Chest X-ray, AP view. Patient: 65 years old, sex M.
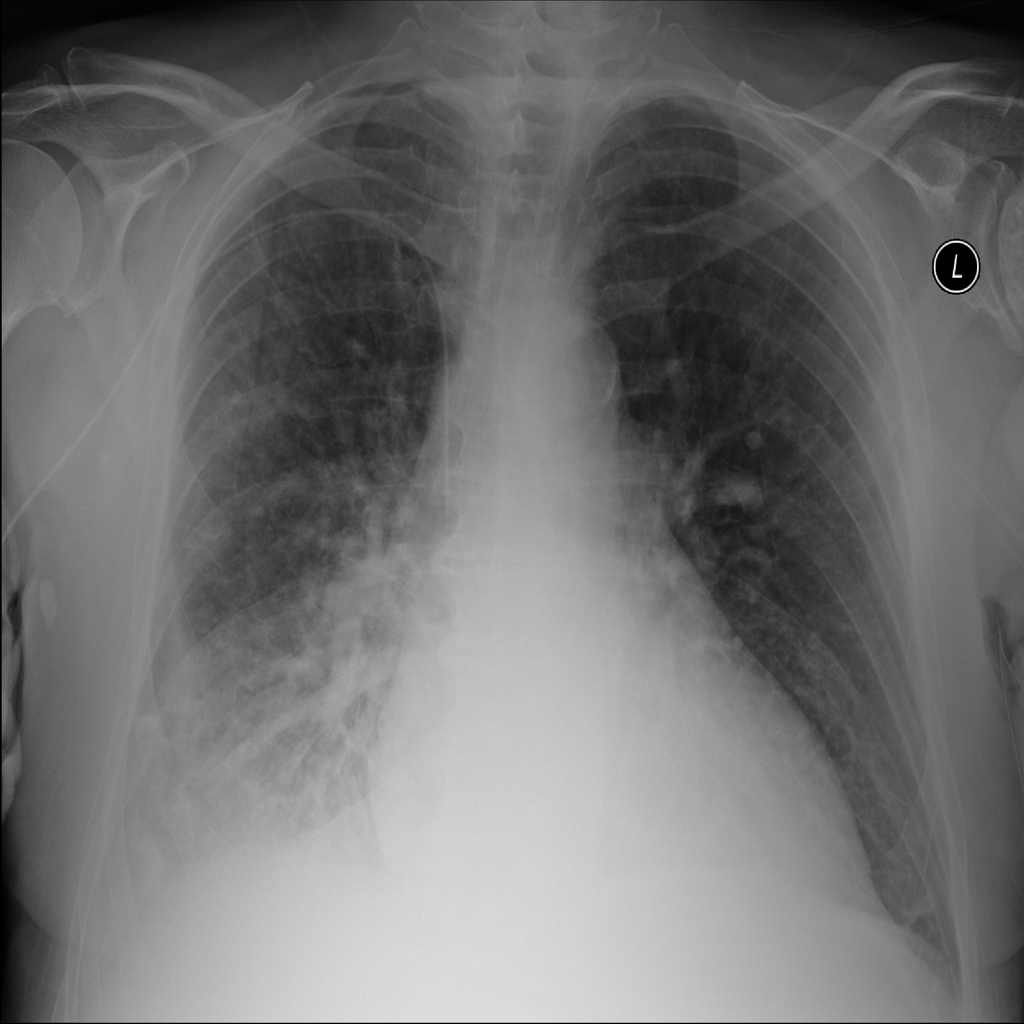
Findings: Edema, Effusion, Infiltration, Pneumonia